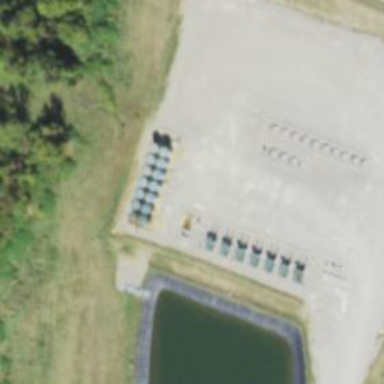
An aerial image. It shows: Storage tank that is man-made.